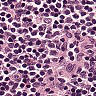
Metastatic tissue present: no